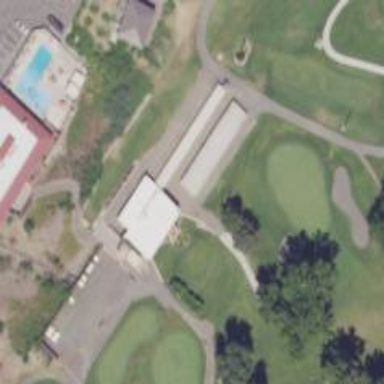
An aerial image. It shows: Pathway for golfing.